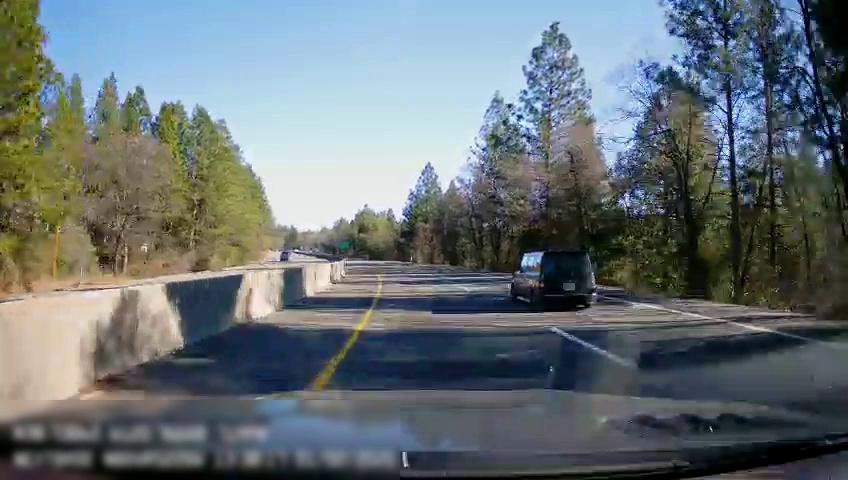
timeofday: Day
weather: Sunny
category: Drivable Space
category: Drivable Space
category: Vehicles | Car
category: Vehicles | SUV
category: Lanes | Current Lane
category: Lanes | Current Lane
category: Lanes | Alternate Lane
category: Traffic | Signs